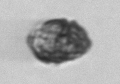
Label: Kryptoperidinium_triquetrum